Question: I'm trying to understand what does 'hit.normal' return from linecast.
This is simple method to checking slope limit for character, the only thing i want to know is 'hit.normal' what is it?
---
'''
private void check_slope_limit() {
// Var
var hit_angle = 0f;
// Raycast
RaycastHit hit;
// Line of direction: if hit ground layer
if (
Physics.Linecast(transform.position + Vector3.up, transform.position + direction.normalized, out hit, ground_layer)
){
hit_angle = Vector3.Angle(Vector3.up, hit.normal);
var target_point = hit.point + direction.normalized;
Debug.DrawLine(transform.position + Vector3.up, transform.position + direction.normalized, Color.yellow);
if (
hit_angle > slope_limit
&&
Physics.Linecast(transform.position + Vector3.up, target_point, out hit, ground_layer)
){
if (hit_angle > slope_limit){
move = false;
return;
}
}
}
move = true;
}
'''
---

---
I really hate do something without understanding
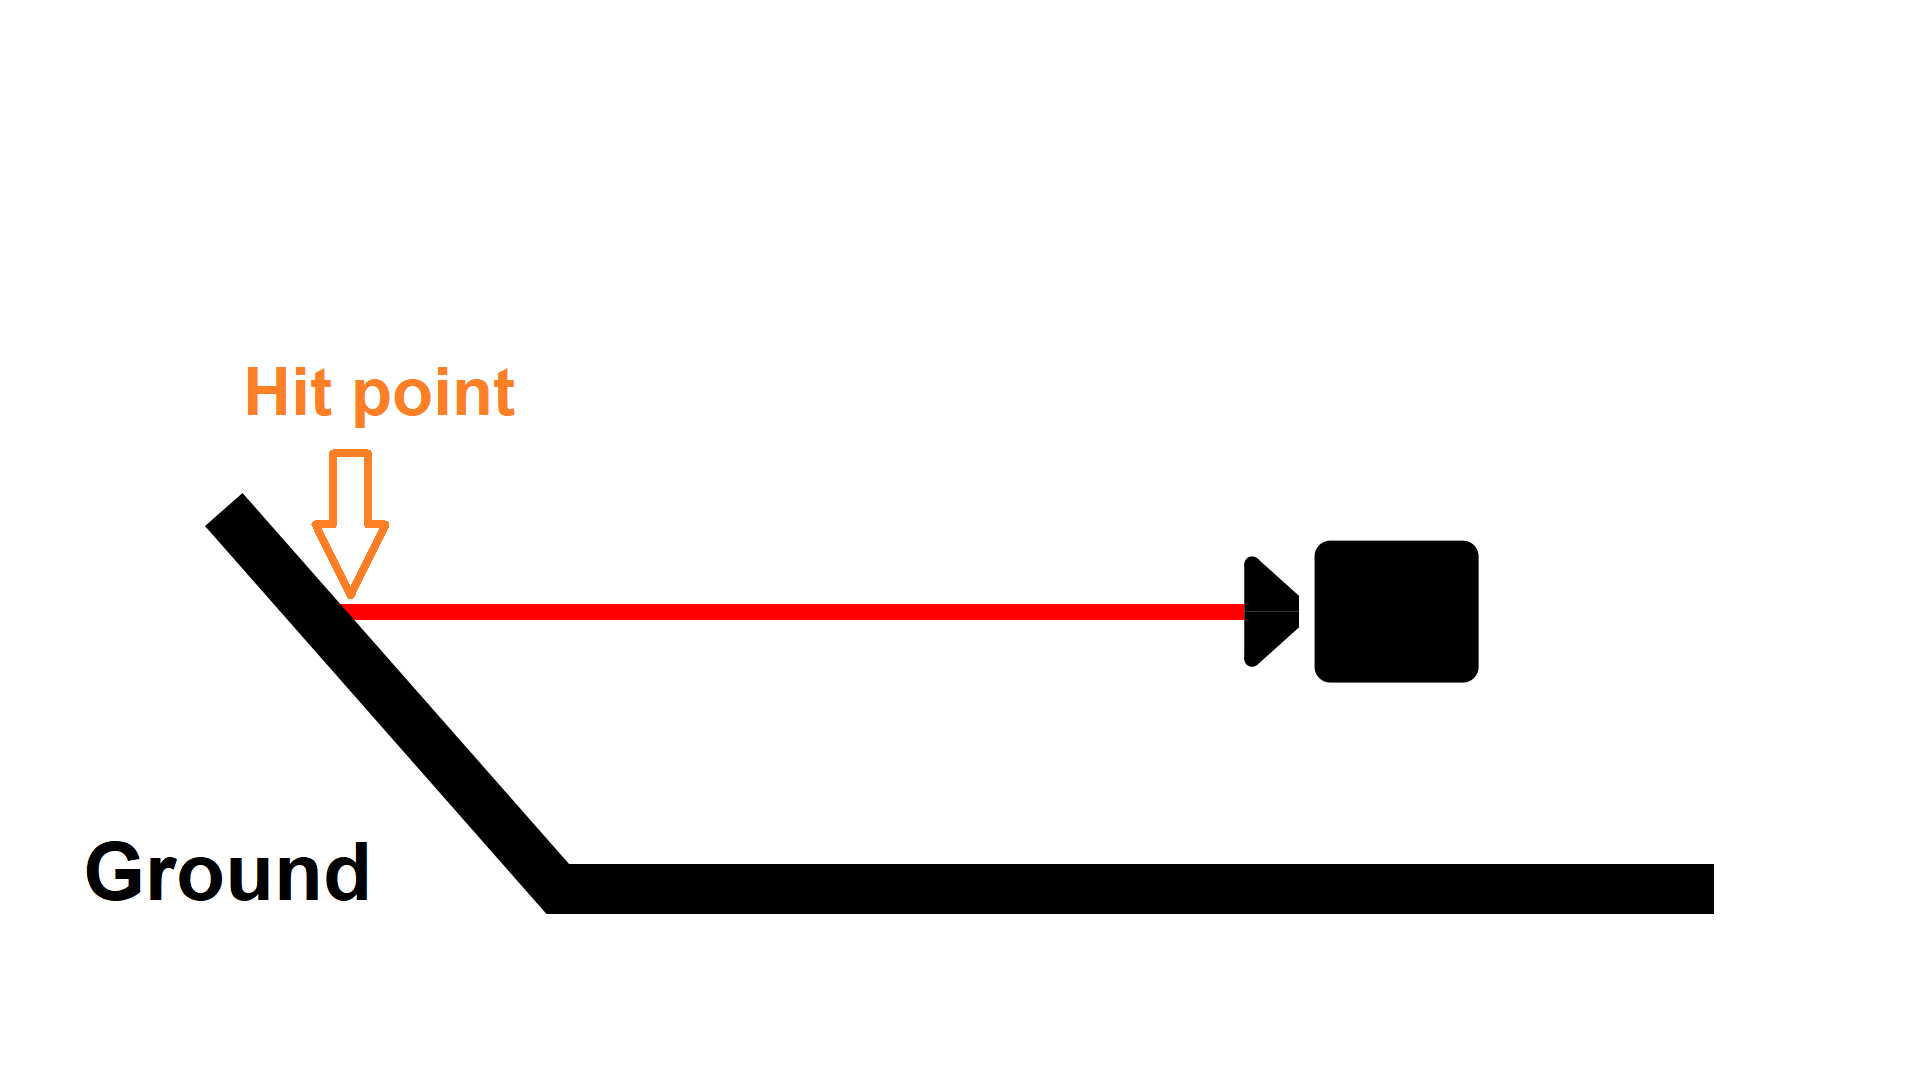
Answer: It's the <URL> of the surface at the hit point:
<URL>